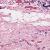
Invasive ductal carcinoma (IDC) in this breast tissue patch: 0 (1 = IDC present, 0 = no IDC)